Question: There is a script that uses Pandoc to produce a HTML representation of an input Markdown file. Assuming that the only control over the HTML representation I have is the specification of a single CSS file, how could I add a site title/header to the HTML?
For example, let's say I wanted to add some very simple heading a bit like the "ATLAS Briefings" bar at the top here, how would I do it in CSS, not in the HTML of the page?:

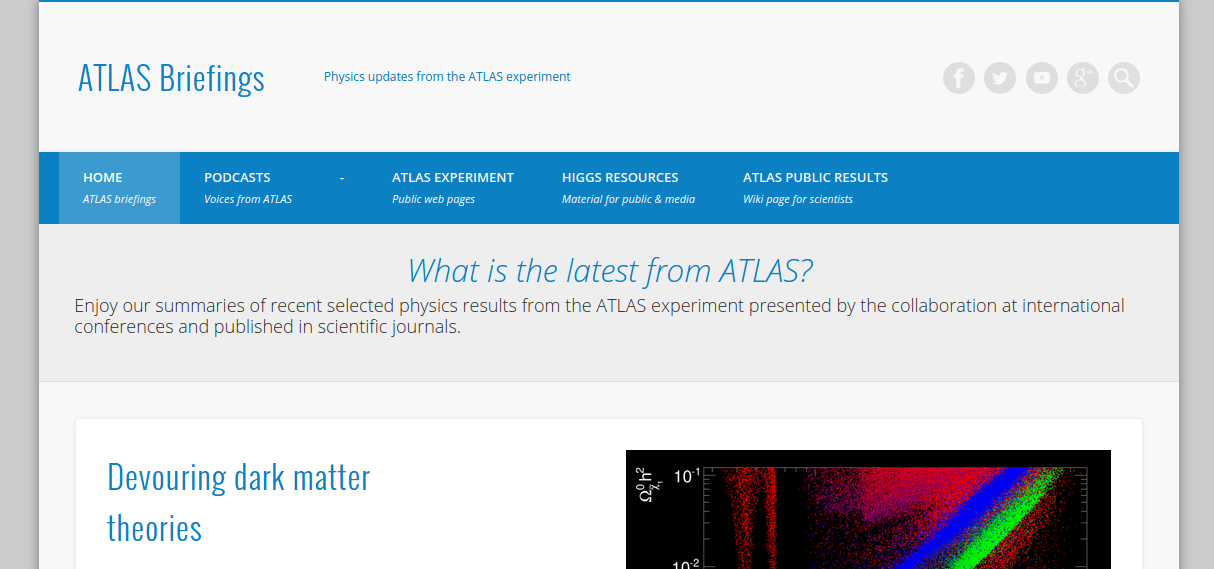
Answer: Use the 'content' property in '::after' or '::before' pseudo-element to add additional text.
You can also position it elsewhere with 'absolute' and 'top'/'bottom','left'/'right' properties.
'''
#site-title::after {
content: "Another Title";
/* If you need to position it, uncomment and modify the below values
position: absolute;
top: -5px;
left: 20px */
}
/* Add below rule if you need to position the additional text w.r.t to the current title */
#site-title{
position: relative;
}
'''
<URL>